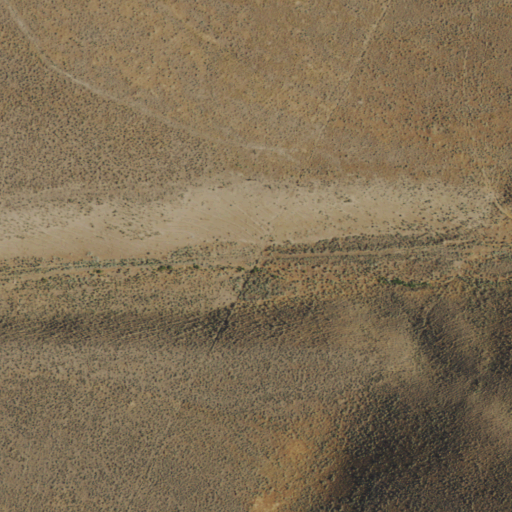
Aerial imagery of valley in Nevada named Cave Canyon containing shrub and grassland